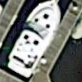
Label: Civil_yacht